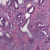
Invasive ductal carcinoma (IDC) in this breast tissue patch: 1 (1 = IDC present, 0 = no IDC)